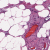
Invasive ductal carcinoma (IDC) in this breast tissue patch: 1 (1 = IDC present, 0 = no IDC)